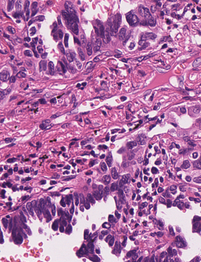
Tumor epithelial tissue: yes
Tumor-associated stroma tissue: yes
Normal tissue: no